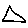
Label: triangle